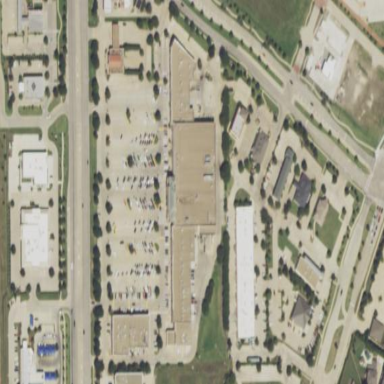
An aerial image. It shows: Retail area.